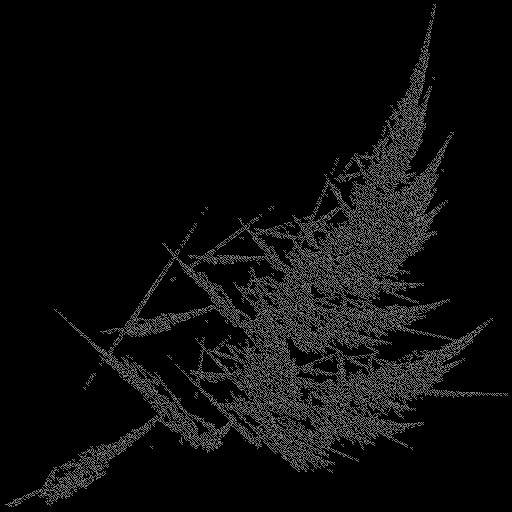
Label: turbanshell